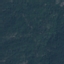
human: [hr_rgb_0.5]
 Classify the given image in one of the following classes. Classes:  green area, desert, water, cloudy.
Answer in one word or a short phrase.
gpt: green area